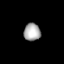
Tissue: lung
Cell type: Epithelial cells
Senescence score: 0.2309
Nuclear area (px): 288
Mean DAPI intensity: 169.493